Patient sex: F
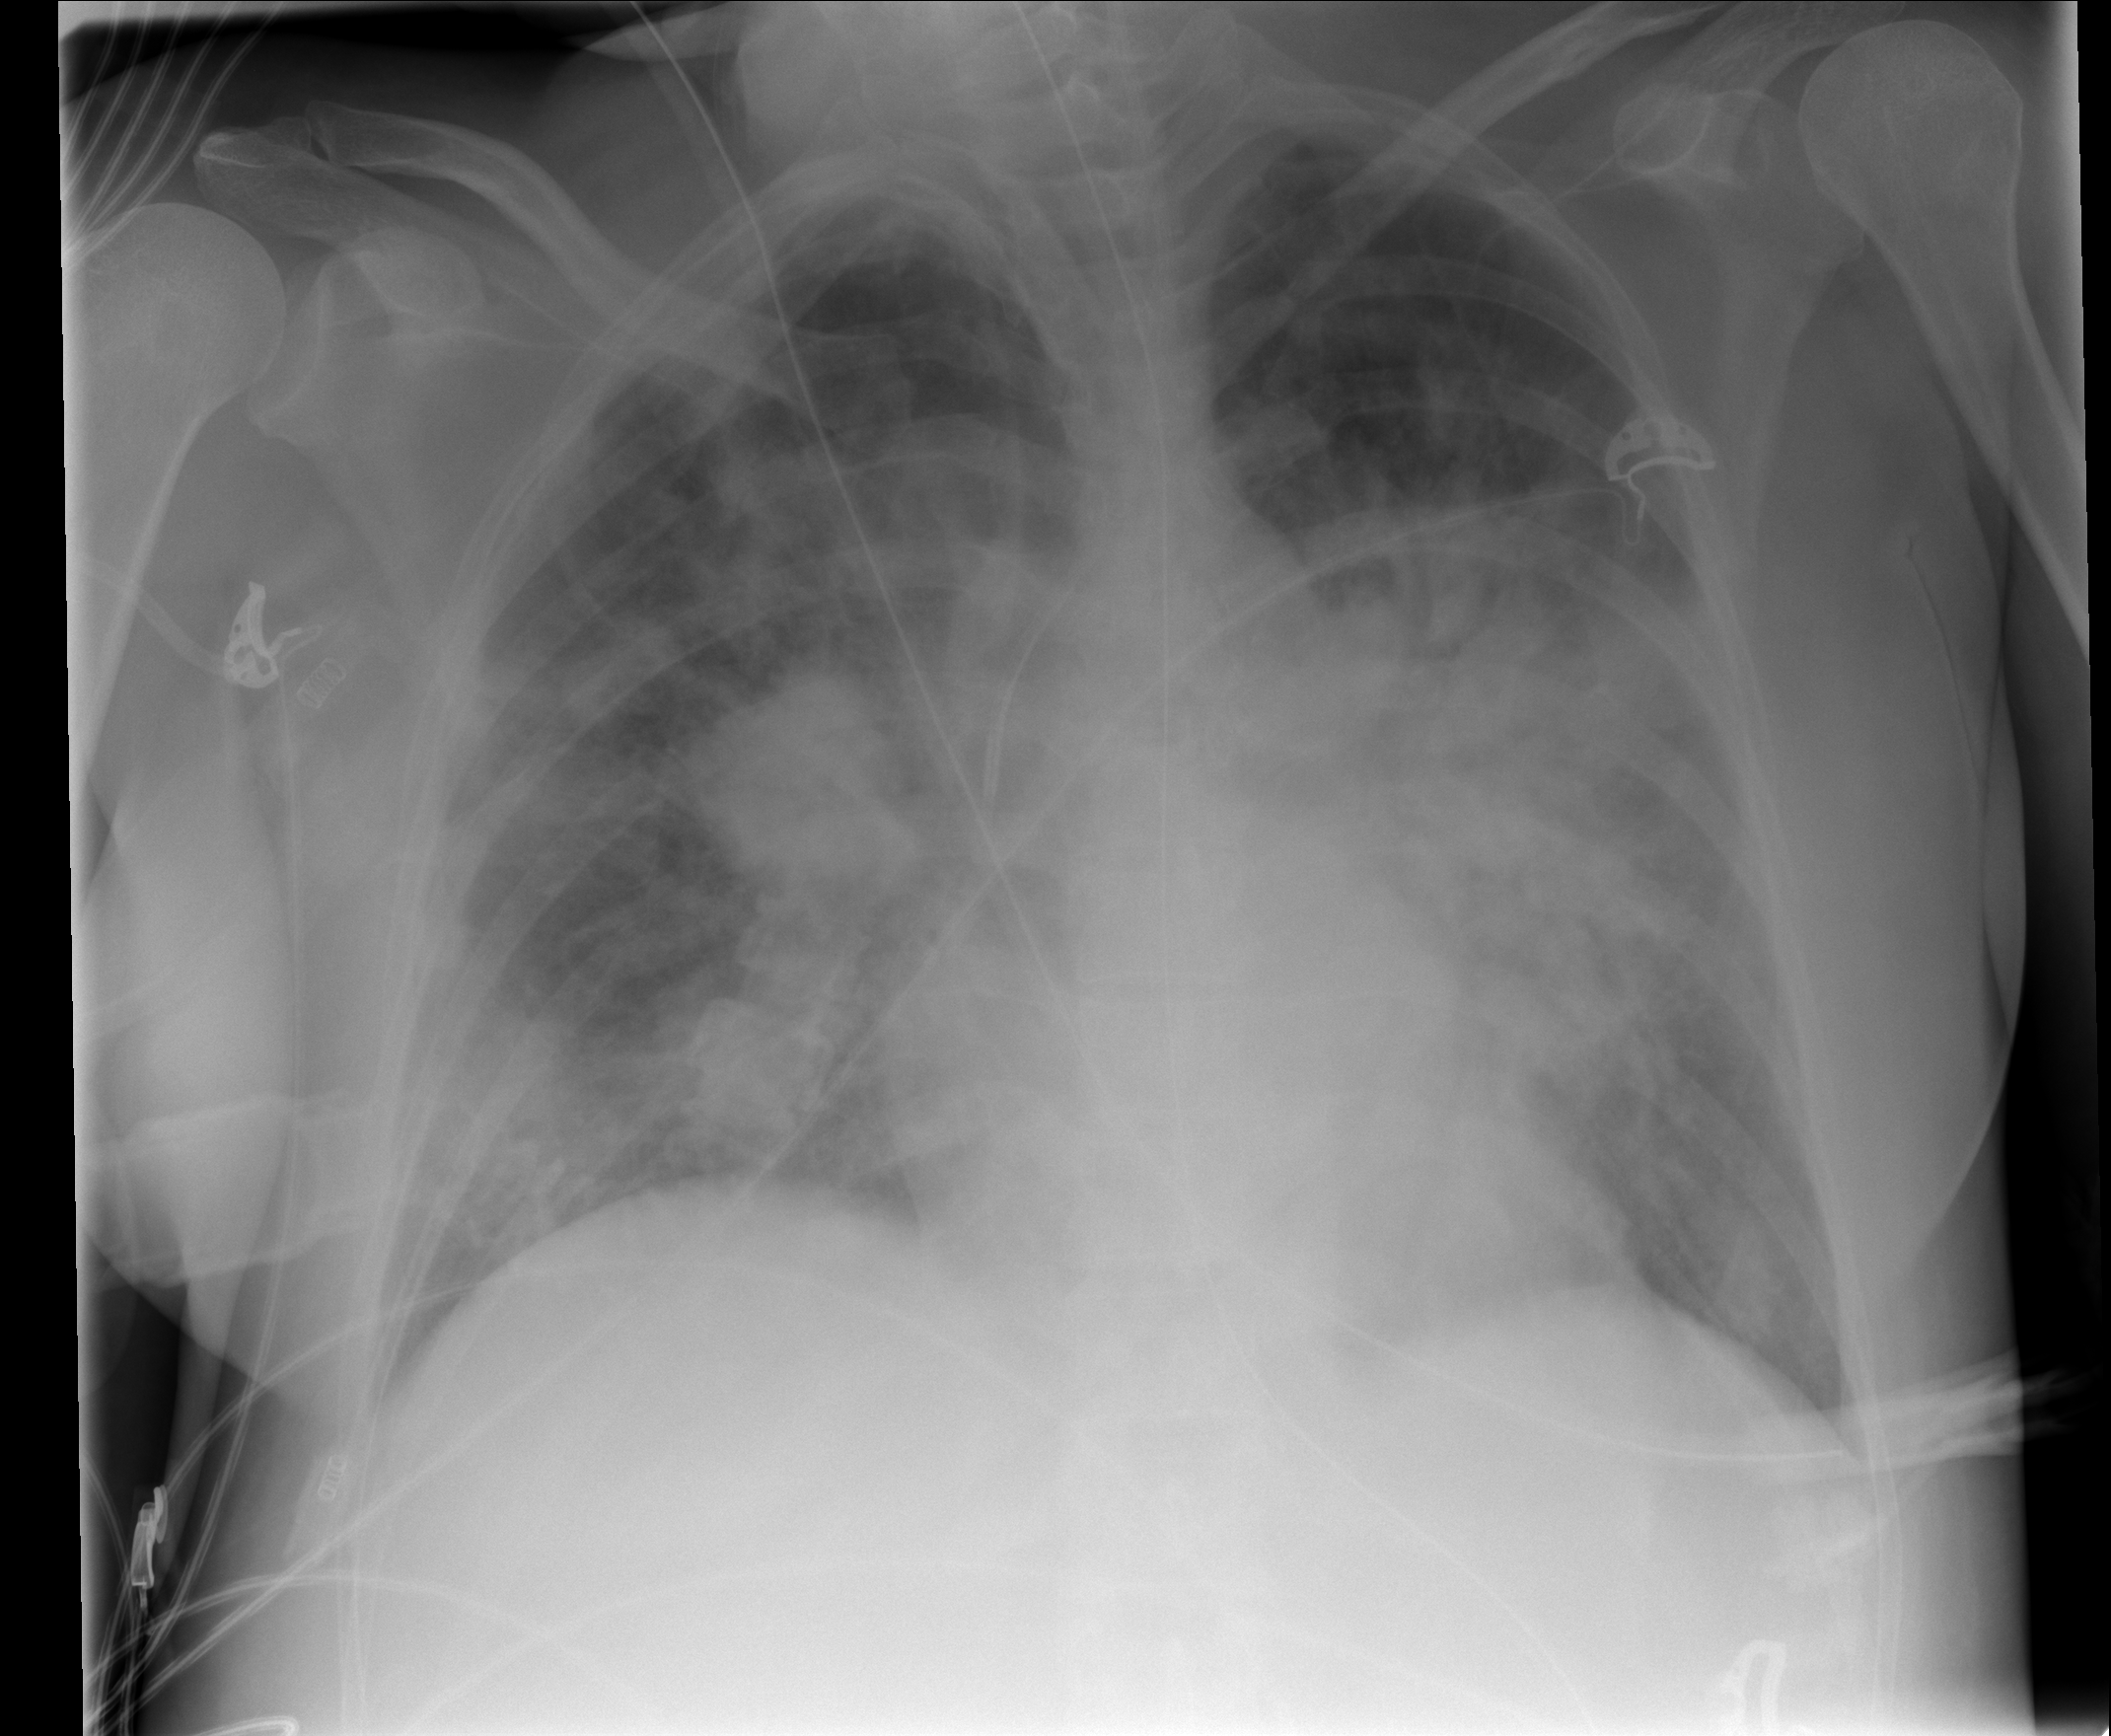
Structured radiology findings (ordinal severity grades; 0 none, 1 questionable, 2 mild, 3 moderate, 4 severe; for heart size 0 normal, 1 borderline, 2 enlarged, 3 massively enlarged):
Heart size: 1
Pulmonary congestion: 1
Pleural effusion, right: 0
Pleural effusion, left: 0
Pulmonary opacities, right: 3
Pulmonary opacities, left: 3
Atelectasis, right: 3
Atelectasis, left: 3